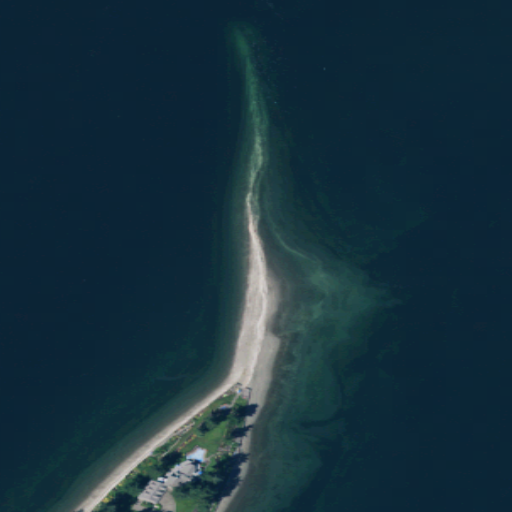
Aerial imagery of cape in Washington named Cooper Point containing open water, barren land, herbaceous wetlands, evergreen forest, mixed forest, medium intensity development, and low intensity development